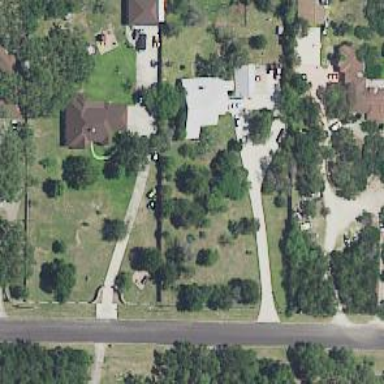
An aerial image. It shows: Driveway.